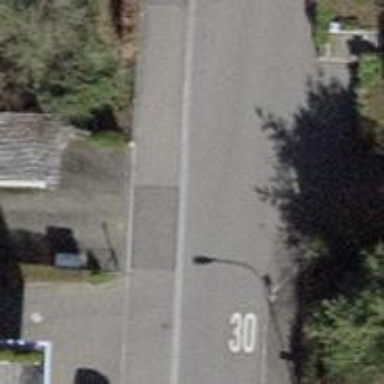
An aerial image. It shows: Unmarked crossing with traffic calming table on the road.